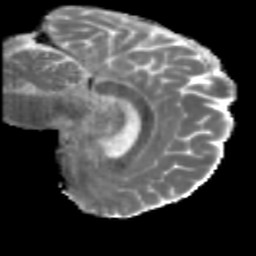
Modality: MD
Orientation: sagittal
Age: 46
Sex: male
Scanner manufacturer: siemens
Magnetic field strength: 3 T
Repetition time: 5 s
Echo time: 0.092 s